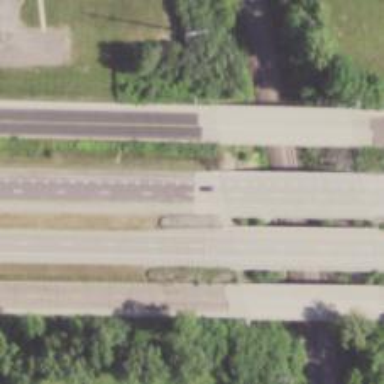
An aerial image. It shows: Trunk highway bridge for westbound road 55.